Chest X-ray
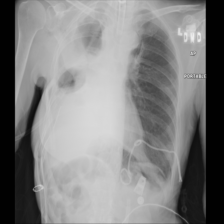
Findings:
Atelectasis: negative
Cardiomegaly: negative
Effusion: positive
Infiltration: negative
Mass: negative
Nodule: negative
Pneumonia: negative
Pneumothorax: positive
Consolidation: negative
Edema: negative
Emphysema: negative
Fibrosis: negative
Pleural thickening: negative
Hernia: negative